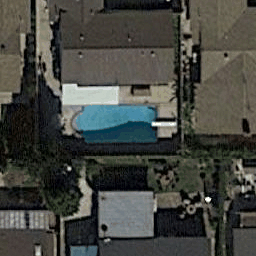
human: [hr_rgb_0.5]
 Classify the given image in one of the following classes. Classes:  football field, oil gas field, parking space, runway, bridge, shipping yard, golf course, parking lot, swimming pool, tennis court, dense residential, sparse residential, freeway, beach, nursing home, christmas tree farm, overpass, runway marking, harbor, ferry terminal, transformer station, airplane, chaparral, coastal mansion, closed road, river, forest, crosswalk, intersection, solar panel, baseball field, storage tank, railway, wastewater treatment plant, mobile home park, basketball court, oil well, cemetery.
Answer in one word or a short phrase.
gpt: swimming pool